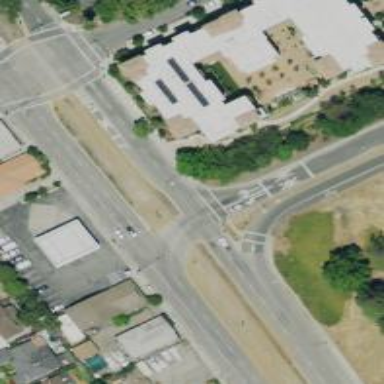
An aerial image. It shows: Solid stop line on the road.